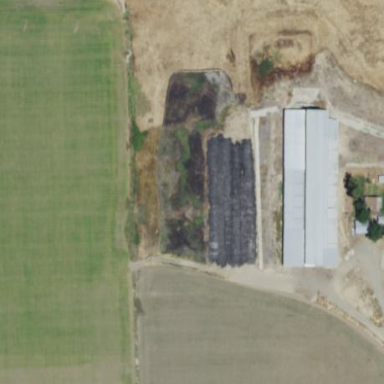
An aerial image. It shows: Farmyard area.